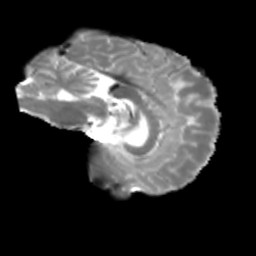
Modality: T2w
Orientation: sagittal
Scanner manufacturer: siemens
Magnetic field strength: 3 T
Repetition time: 4 s
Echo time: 0.0594 s